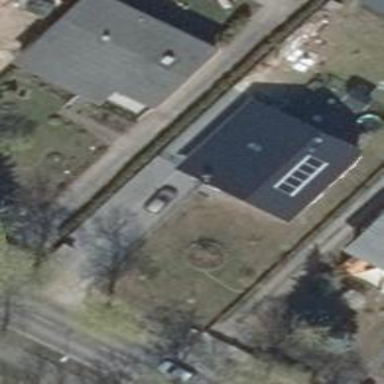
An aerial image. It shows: Detached building with gabled roof.